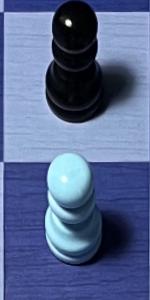
Label: Pawn_White